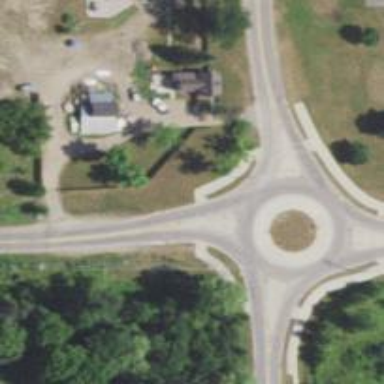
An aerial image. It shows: Tertiary road with asphalt surface leading to roundabout junction.